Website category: sports
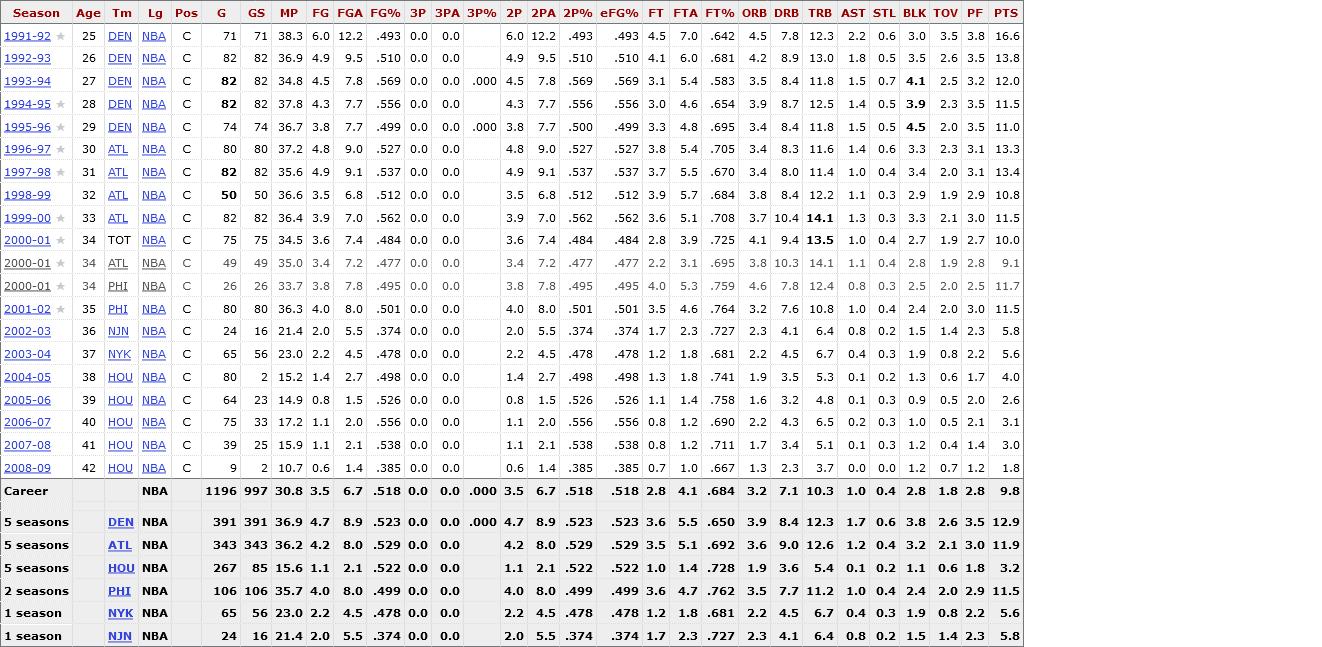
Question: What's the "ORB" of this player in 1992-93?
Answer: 4.2

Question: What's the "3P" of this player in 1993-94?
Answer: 0.0

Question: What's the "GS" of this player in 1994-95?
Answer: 82

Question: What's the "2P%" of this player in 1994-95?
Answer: .556

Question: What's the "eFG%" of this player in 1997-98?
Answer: .537

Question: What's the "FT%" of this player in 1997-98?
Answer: .670

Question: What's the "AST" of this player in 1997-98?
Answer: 1.0

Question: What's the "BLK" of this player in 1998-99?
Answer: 2.9

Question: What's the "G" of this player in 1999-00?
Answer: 82

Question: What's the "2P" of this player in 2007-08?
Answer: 1.1

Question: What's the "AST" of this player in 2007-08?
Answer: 0.1

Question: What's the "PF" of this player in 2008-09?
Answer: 1.2

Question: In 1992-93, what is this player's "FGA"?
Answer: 9.5

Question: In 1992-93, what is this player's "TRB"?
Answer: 13.0

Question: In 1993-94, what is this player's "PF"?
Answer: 3.2

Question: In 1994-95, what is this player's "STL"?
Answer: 0.5

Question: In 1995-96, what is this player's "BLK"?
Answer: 4.5

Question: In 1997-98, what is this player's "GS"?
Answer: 82

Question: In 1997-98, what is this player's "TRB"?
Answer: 11.4

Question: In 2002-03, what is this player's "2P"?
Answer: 2.0

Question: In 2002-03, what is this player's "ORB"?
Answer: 2.3

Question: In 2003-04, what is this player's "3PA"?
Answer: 0.0

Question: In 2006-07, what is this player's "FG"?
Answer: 1.1

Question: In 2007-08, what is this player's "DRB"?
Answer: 3.4

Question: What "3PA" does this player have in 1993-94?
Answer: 0.0

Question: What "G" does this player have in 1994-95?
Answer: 82

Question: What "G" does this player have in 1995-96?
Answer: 74

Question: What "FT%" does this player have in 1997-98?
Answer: .670

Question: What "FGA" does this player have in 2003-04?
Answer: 4.5

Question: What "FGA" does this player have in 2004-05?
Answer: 2.7

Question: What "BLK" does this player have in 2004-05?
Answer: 1.3

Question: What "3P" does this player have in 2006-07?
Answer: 0.0

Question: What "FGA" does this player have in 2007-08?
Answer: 2.1

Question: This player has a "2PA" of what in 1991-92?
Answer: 12.2

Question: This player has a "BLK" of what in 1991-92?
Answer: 3.0

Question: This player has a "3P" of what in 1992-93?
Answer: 0.0

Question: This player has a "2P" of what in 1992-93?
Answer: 4.9

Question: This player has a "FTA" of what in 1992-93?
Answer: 6.0

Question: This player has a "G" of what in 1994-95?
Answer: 82

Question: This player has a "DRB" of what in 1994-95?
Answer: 8.7

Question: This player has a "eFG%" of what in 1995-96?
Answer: .499

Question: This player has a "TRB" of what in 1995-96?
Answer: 11.8

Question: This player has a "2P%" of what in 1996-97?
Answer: .527

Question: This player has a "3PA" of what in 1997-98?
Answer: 0.0

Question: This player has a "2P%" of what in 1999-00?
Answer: .562

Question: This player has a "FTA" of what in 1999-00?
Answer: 5.1

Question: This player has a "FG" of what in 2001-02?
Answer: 4.0

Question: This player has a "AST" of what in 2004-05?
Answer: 0.1

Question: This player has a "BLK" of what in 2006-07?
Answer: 1.0

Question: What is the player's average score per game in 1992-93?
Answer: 13.8

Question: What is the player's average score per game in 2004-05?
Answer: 4.0

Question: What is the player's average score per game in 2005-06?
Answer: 2.6

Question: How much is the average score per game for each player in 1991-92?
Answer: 16.6

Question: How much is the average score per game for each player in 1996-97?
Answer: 13.3

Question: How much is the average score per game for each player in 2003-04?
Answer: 5.6

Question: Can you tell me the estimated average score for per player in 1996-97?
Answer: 13.3

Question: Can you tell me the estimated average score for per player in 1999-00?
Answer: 11.5

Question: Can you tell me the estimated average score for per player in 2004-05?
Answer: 4.0

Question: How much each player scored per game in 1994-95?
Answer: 11.5

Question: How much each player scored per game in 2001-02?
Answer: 11.5

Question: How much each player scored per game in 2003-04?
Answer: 5.6

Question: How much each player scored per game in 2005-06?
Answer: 2.6

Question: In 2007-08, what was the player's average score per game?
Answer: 3.0

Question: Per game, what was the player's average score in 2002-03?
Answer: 5.8